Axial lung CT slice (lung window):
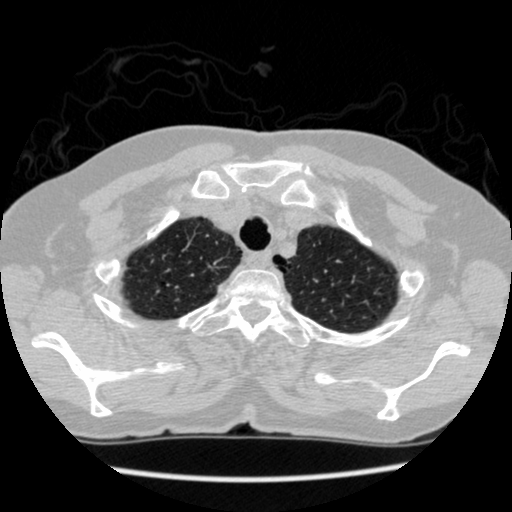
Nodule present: no